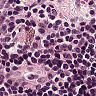
Metastatic tissue present: no